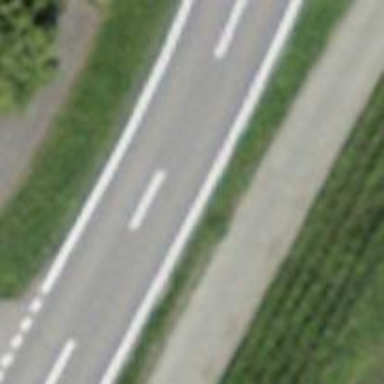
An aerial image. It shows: Tertiary road with asphalt surface.